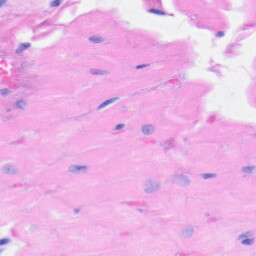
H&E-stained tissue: Heart